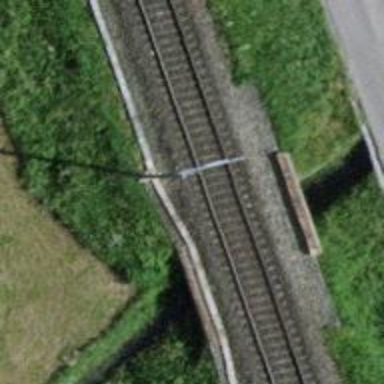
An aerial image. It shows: Railway bridge with electrified contact lines.